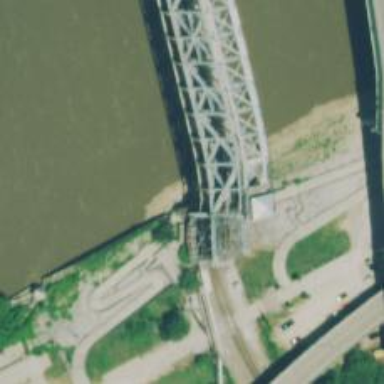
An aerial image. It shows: Movable lift bridge over railway yard.